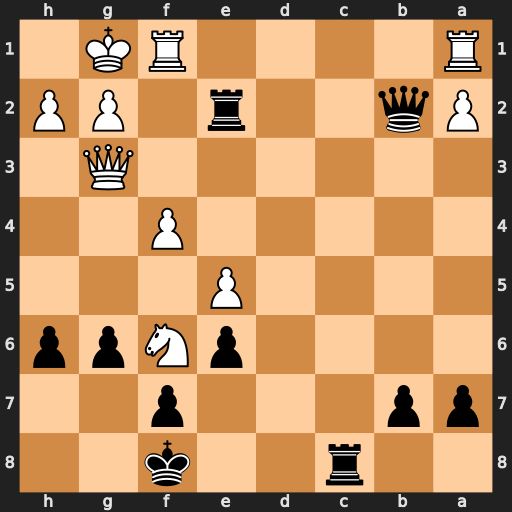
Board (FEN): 2r2k2/pp3p2/4pNpp/4P3/5P2/6Q1/Pq2r1PP/R4RK1
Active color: b
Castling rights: -
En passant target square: -
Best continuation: Rcc2 Kh1 Rxg2